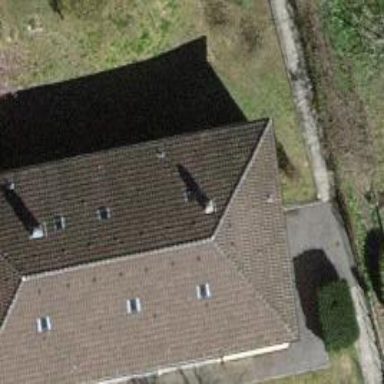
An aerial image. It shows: Building with hipped roof.